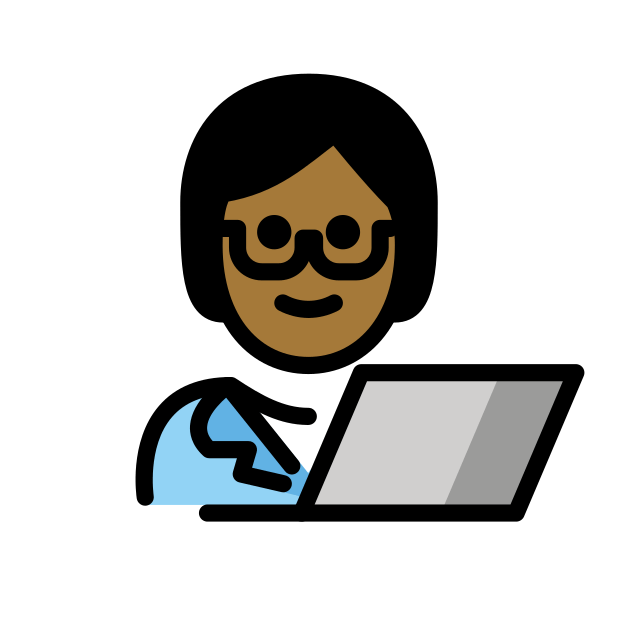
technologist: medium-dark skin tone